Aerial crown-view tile of a tropical tree (Barro Colorado Island, Panama), acquired 20250317:
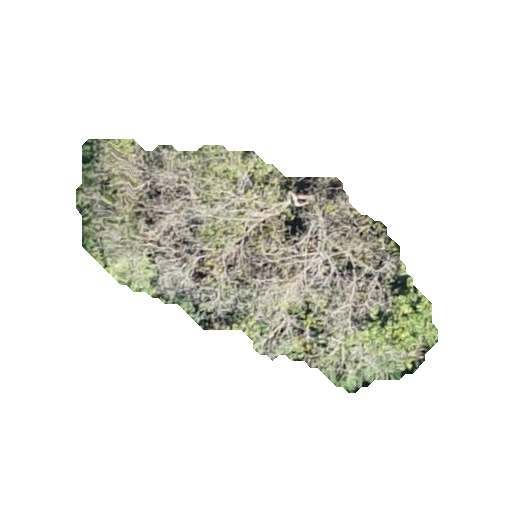
Species: Apeiba tibourbou
GBIF accepted scientific name: Apeiba tibourbou
Crown area: 82.457 m²